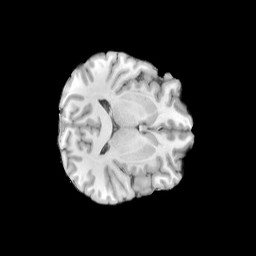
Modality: T1w
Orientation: axial